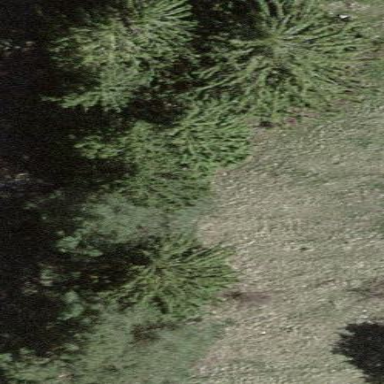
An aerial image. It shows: Evergreen needle-leaved forest.